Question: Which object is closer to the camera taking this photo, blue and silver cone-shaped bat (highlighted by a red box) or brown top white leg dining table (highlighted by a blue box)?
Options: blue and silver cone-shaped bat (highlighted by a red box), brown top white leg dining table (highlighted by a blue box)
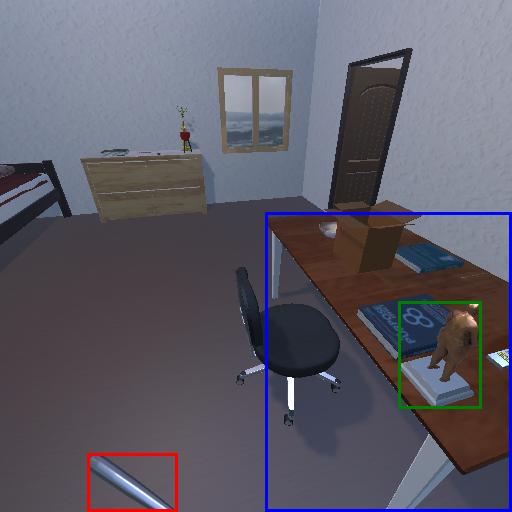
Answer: blue and silver cone-shaped bat (highlighted by a red box)